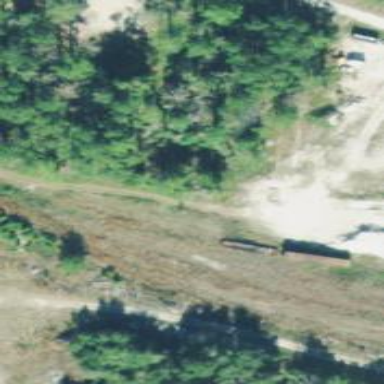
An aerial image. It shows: Historic railway car.